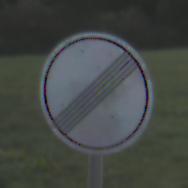
Verkehrszeichen: EndeSaemtlicherBegrenzungen
Umgebung: Outdoor, Nature
Tageszeit: SunriseSunset
Wetter: PartlyCloudy
Licht: Natural
Jahreszeit: NotSpecified
Kontrast: LowContrast